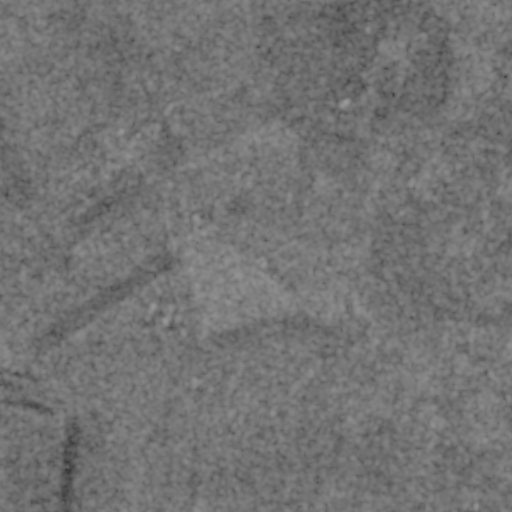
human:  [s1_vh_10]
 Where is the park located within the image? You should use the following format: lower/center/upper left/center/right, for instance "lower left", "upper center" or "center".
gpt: The park is located in the lower left of the image.
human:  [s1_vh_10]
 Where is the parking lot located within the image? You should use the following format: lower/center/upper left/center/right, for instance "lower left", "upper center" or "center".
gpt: The parking lot is located in the upper center of the image.
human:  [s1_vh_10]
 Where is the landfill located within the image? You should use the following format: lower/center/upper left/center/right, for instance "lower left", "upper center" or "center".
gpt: There is no landfill in the image.

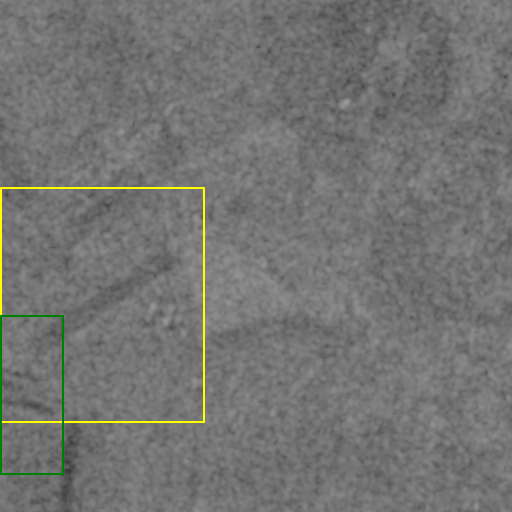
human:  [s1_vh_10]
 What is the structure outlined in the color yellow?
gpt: The structure outlined in yellow is a crop field.
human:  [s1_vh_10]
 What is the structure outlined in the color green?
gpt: The structure outlined in green is a park.
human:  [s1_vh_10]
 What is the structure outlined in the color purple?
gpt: There is no purple outline.